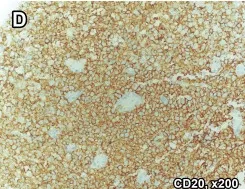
Pathological specimen. (D,E) Immunohistochemical examination reveals positive staining for CD20 and MUM1 in the lymphoid cells (x200).
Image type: pathology (immunostaining)